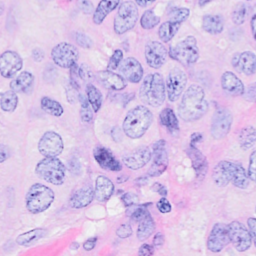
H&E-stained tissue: Breast